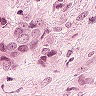
Metastatic tissue present: yes